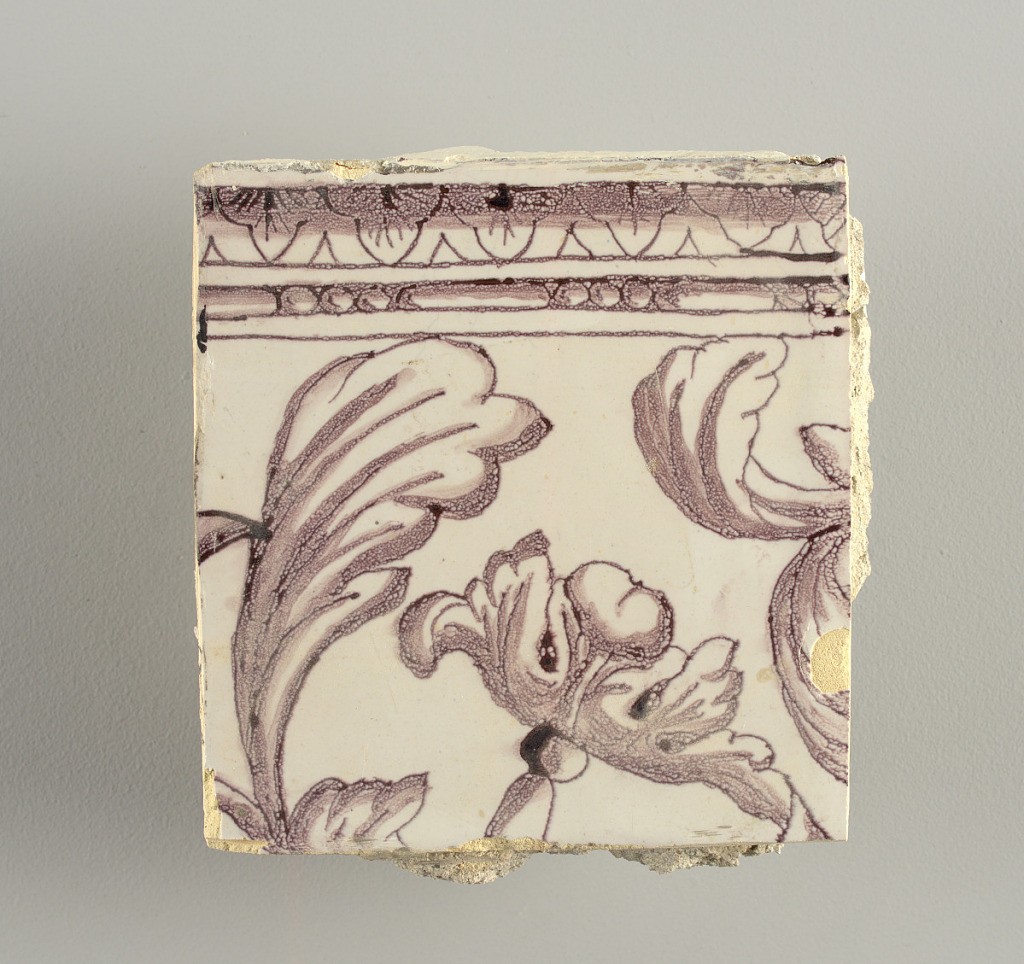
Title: Tile wall facing
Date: ca. 1725
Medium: Tin-glazed earthenware, underglaze
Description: Horizontal rectangle.  Thirty tiles wide and twenty-three tiles high with opening for fireplace eleven tiles wide and ten high.  Foliage arabesques disposed about three vertical axes from which are emphazised by urns at center and right, and at left by the figure of a standing woman carrying an infant on her arm and accompanied by two children.